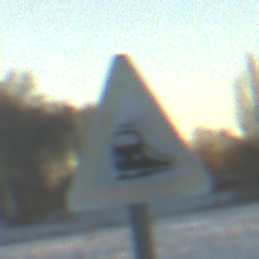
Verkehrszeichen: Bahnuebergang
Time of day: SunriseSunset
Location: Outdoor (Nature)
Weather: Clear
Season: Winter
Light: Natural